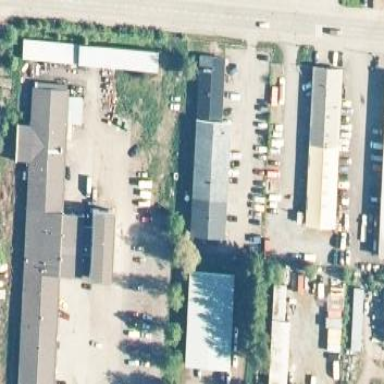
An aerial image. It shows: Industrial area.